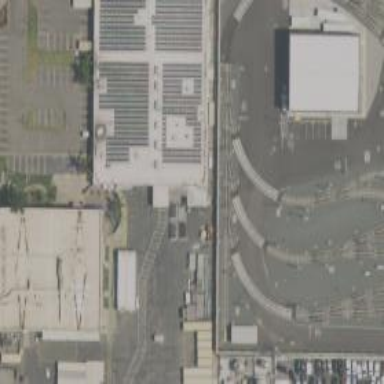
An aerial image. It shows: Light rail yard with electrified contact lines.